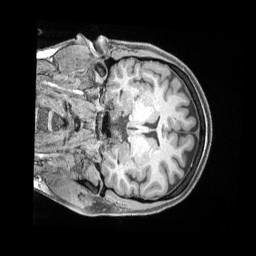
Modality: T1w
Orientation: coronal
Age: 37
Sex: female
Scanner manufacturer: siemens
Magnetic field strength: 3 T
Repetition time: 2 s
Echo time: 0.00211 s